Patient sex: M
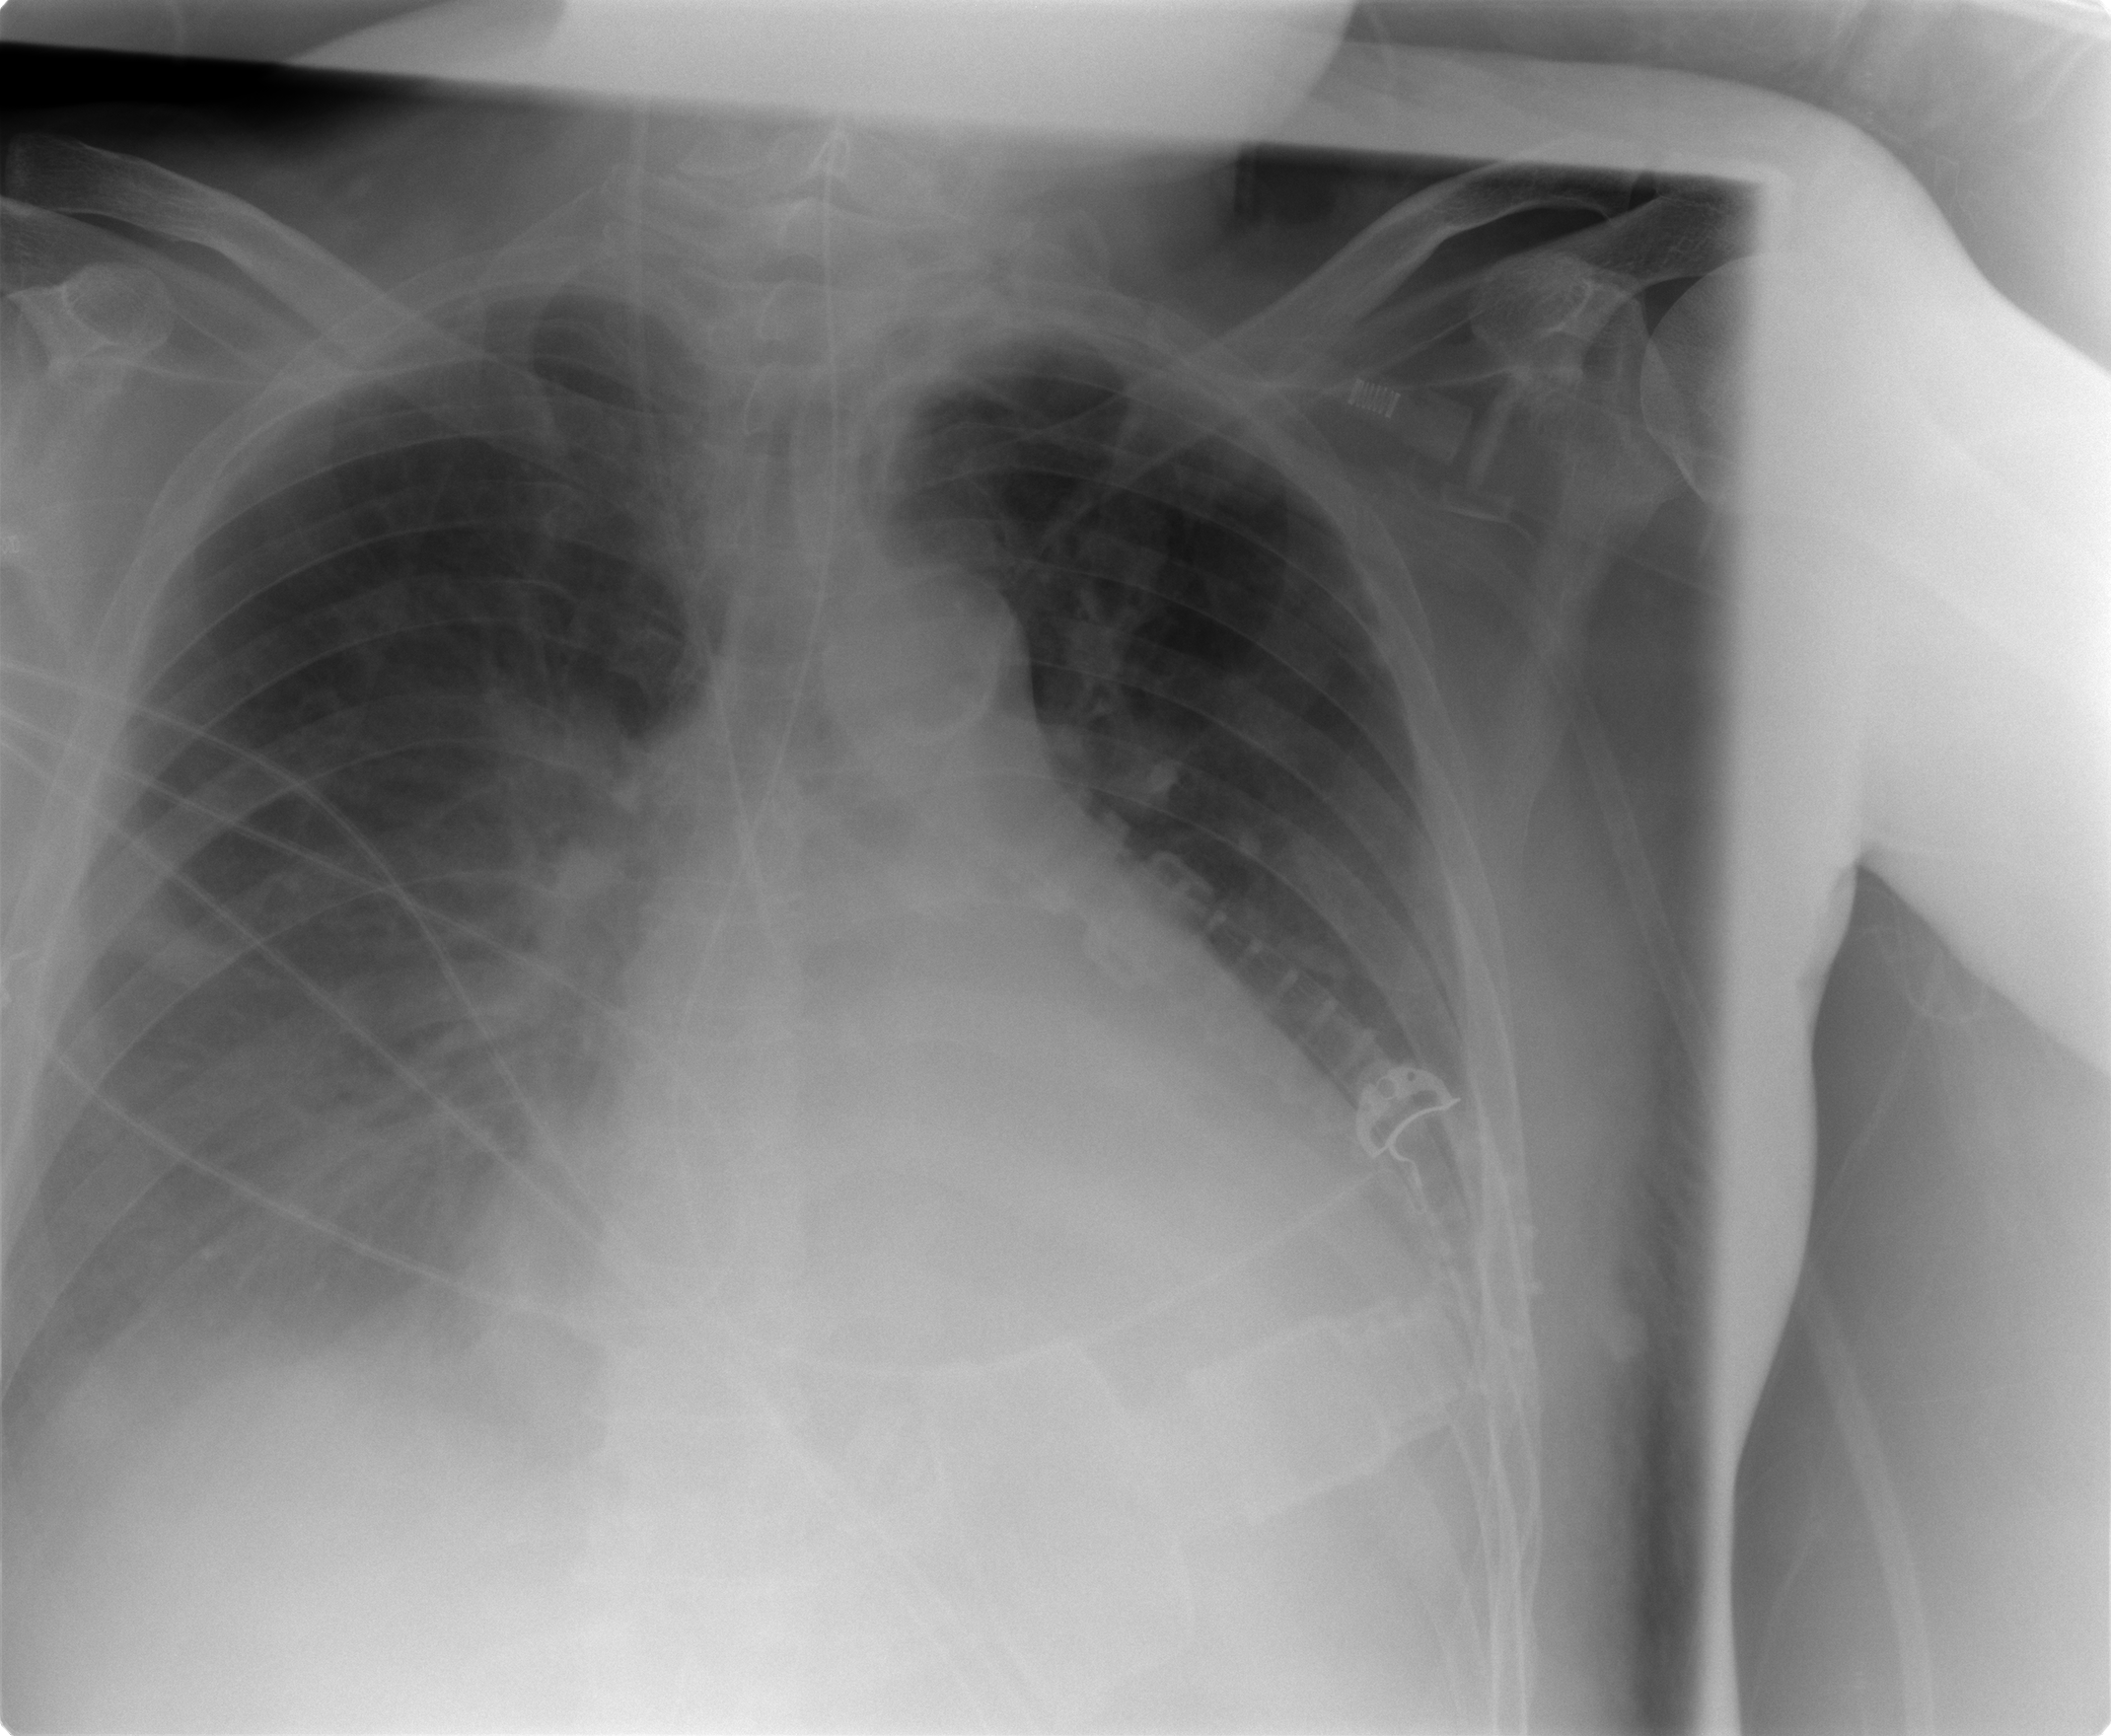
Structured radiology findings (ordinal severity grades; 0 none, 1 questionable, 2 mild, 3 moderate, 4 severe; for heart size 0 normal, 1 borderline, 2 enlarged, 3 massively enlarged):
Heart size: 3
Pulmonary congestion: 2
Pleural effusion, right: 3
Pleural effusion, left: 1
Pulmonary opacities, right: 1
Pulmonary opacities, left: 0
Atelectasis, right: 2
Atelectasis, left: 2